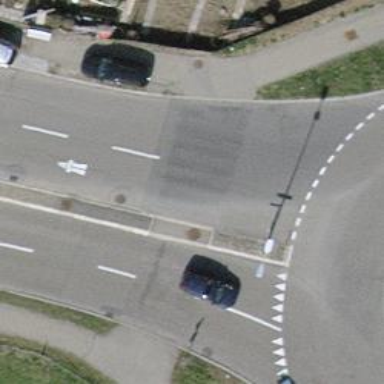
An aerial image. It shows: Traffic calming island.